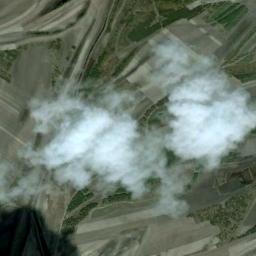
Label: cloud